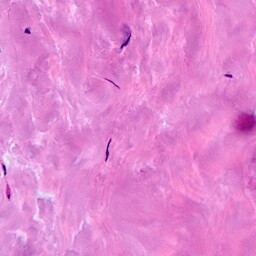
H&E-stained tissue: Breast